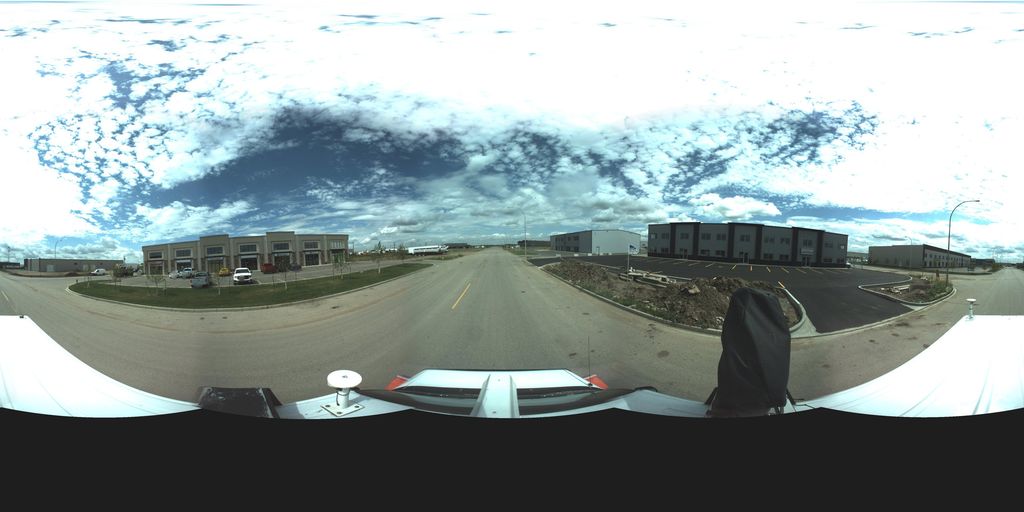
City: saskatoon